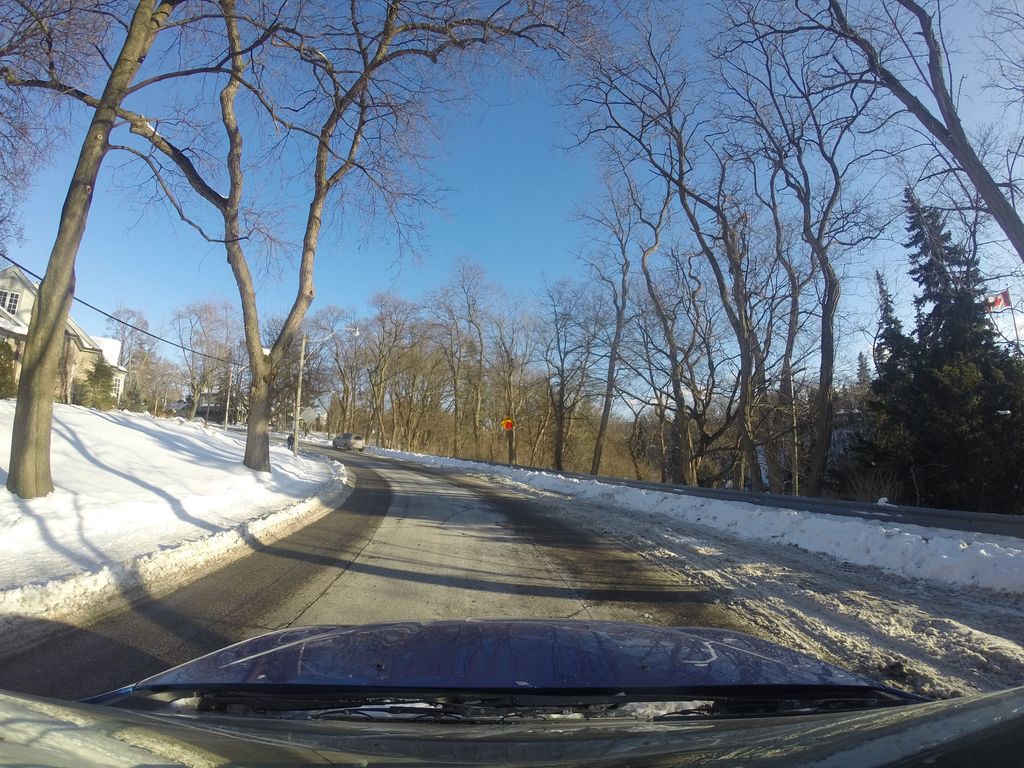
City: toronto